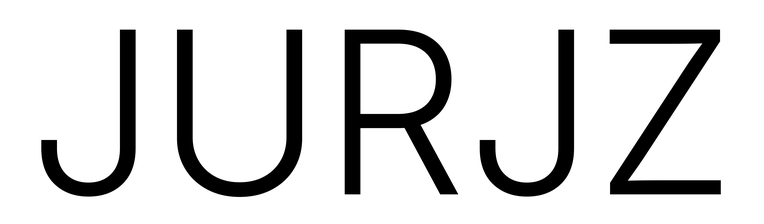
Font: Inter_Light